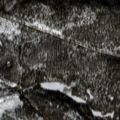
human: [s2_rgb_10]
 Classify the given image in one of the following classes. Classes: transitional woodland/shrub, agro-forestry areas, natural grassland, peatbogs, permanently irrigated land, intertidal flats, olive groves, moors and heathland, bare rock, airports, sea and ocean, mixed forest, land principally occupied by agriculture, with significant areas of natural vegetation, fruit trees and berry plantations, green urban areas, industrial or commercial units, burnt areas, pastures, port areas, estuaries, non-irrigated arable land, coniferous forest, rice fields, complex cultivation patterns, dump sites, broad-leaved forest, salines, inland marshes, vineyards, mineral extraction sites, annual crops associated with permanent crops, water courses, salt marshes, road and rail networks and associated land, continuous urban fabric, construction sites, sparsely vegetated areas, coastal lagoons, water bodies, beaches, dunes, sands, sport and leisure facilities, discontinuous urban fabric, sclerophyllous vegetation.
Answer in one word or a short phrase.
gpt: coniferous forest, transitional woodland/shrub